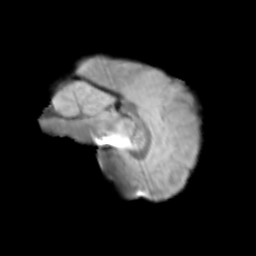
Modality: T2w
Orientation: sagittal
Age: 13
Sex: female
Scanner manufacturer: siemens
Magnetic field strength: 3 T
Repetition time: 3.8 s
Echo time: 0.07 s